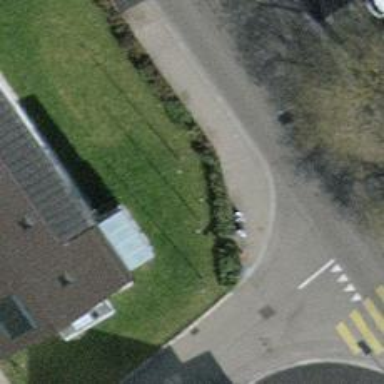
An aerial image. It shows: Kerb barrier.